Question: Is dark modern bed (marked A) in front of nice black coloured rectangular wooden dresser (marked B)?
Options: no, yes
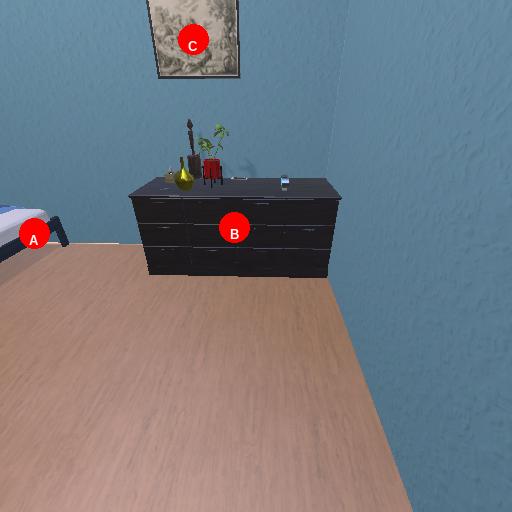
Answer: no